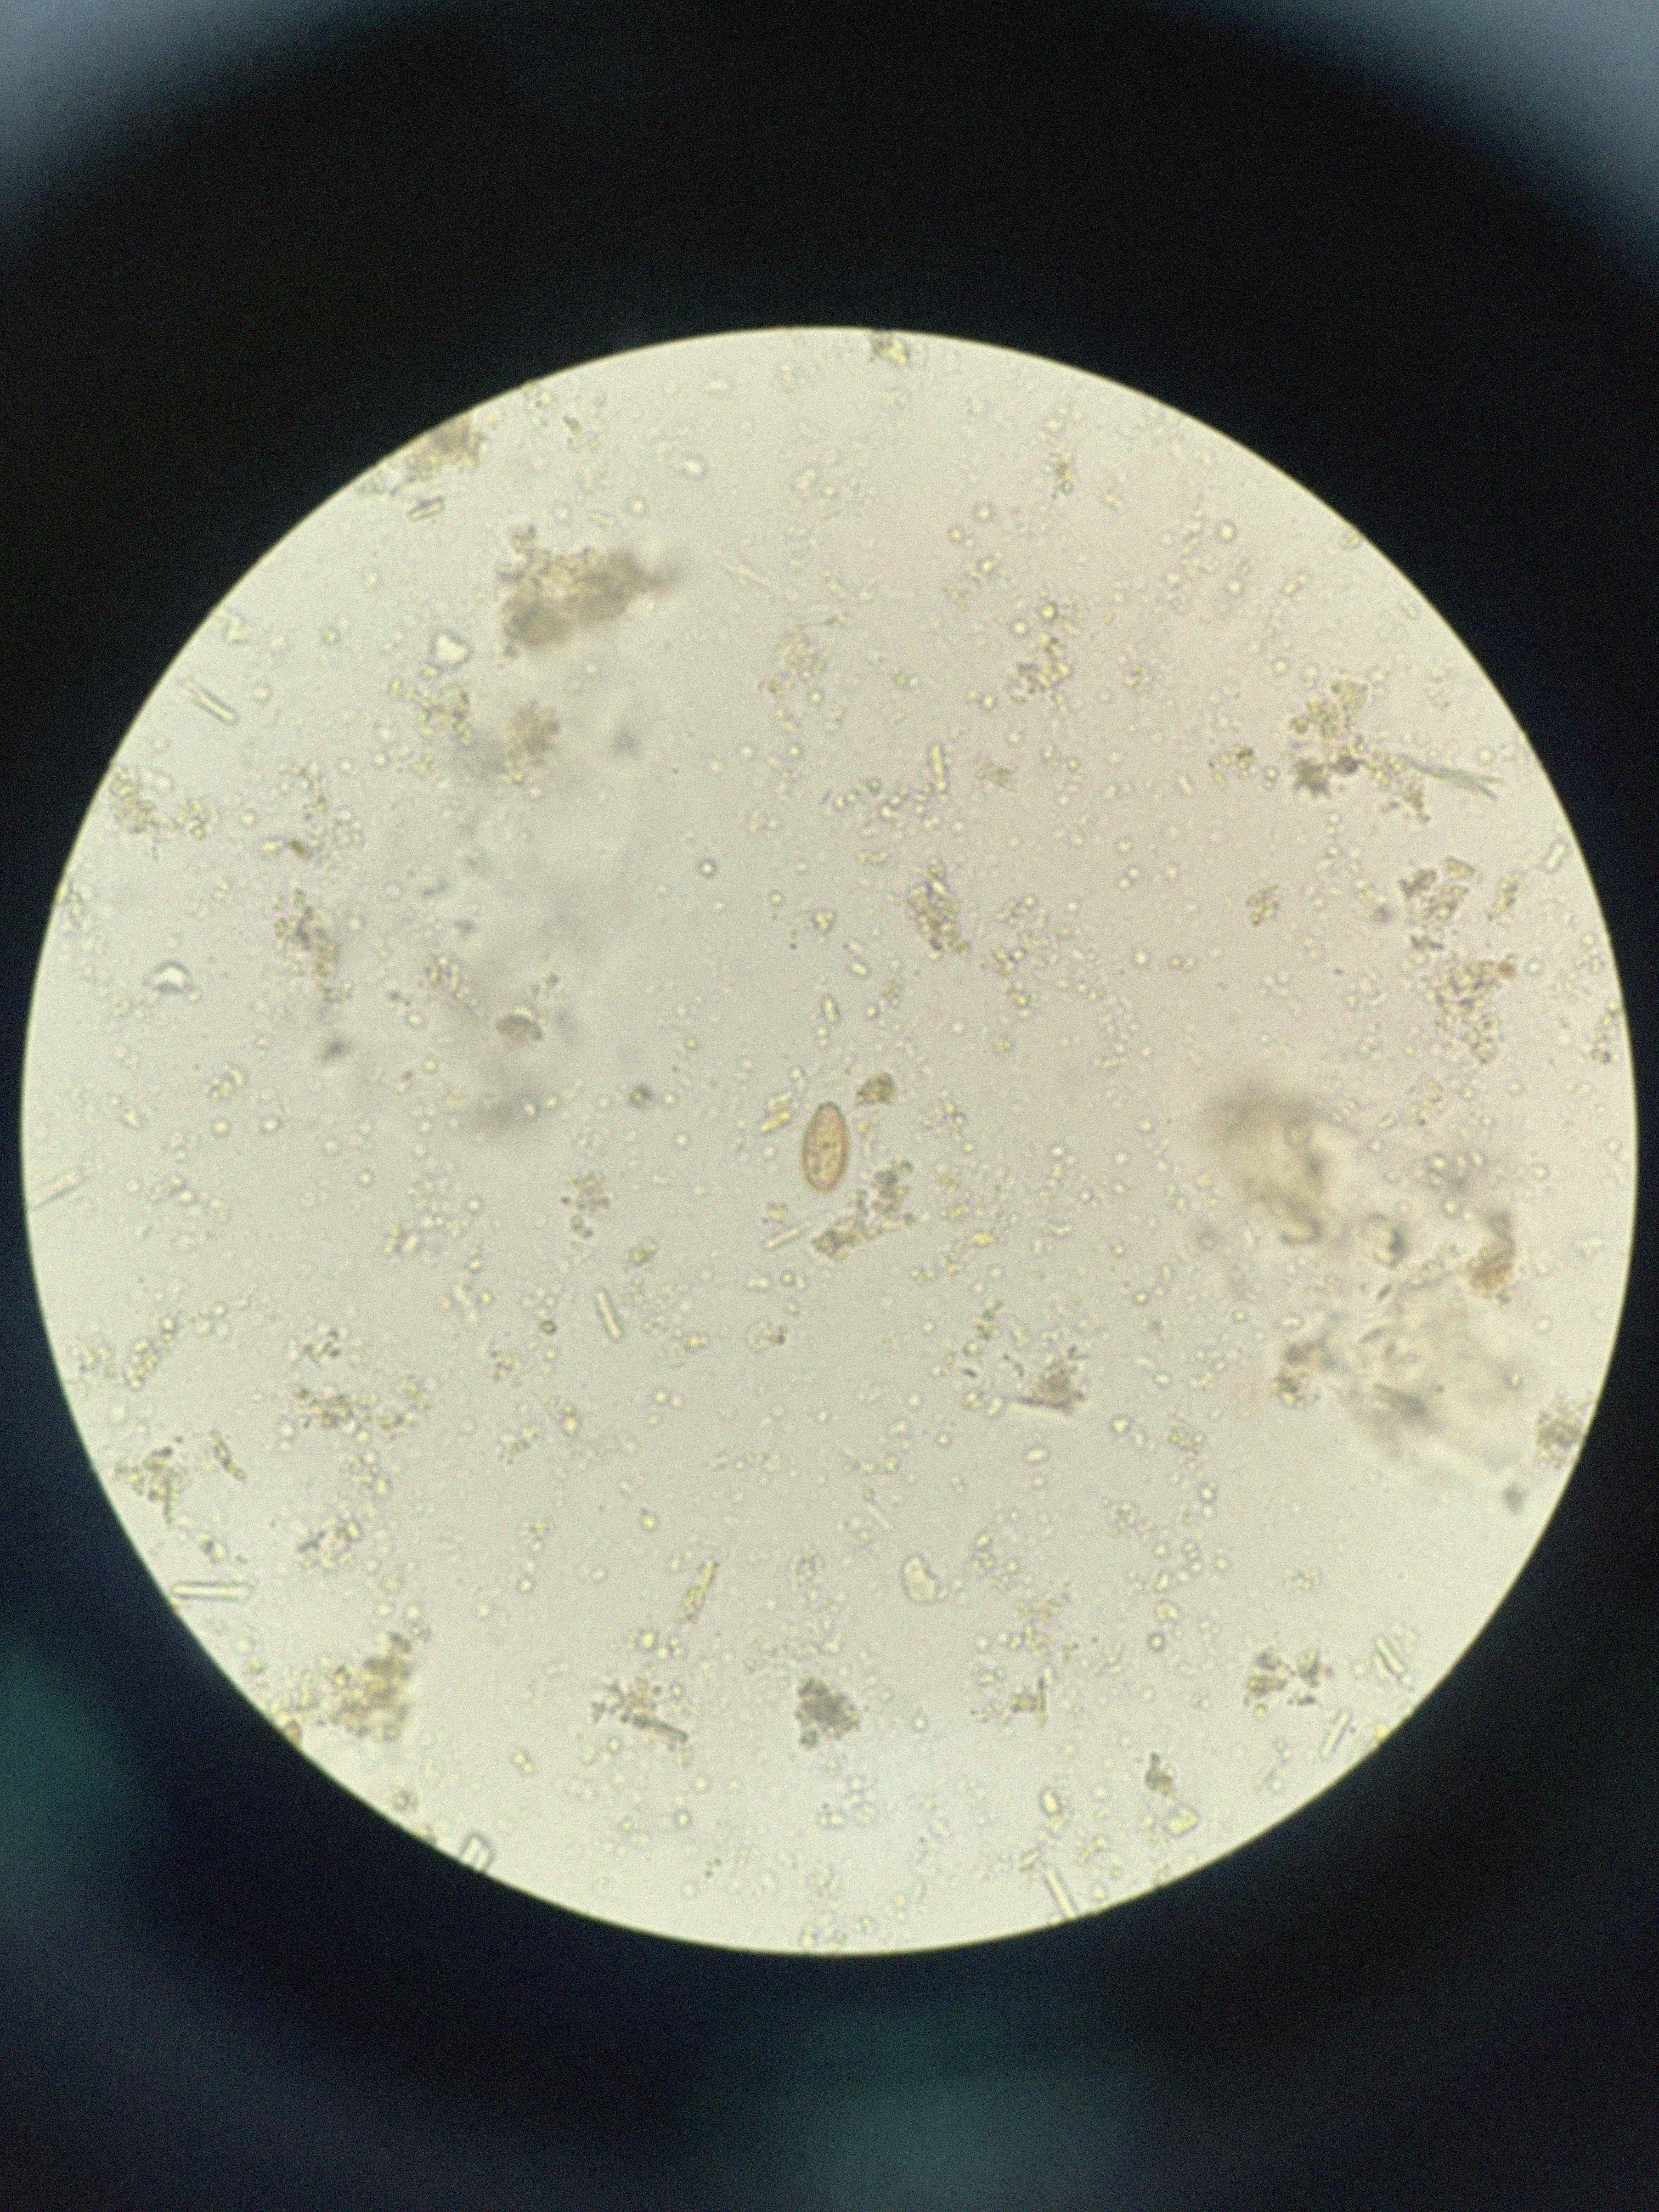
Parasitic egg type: Opisthorchis viverrine